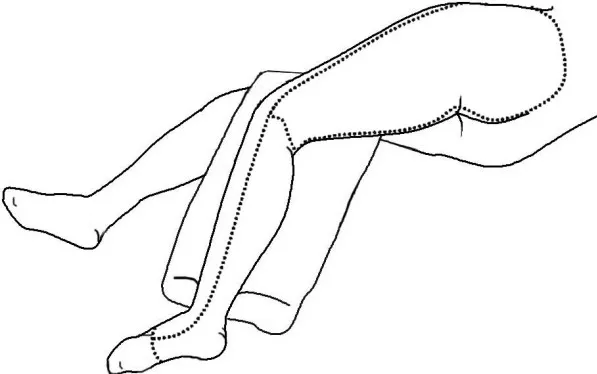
Diagrammatic outline of skin incision (posterior lateral view).
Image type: radiology (x_ray)